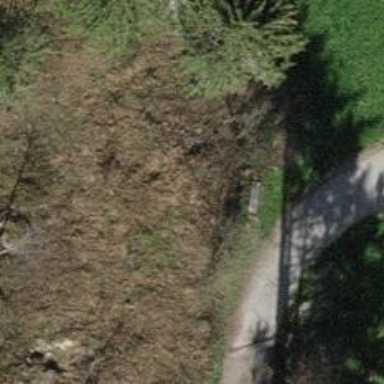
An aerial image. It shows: Bench.